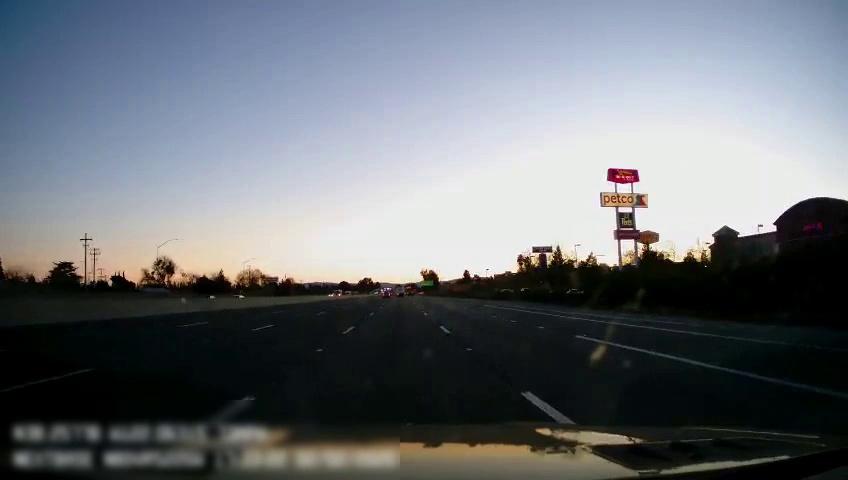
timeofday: Day
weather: Sunny
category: Drivable Space
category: Vehicles | Car
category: Vehicles | Car
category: Vehicles | SUV
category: Vehicles | Car
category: Vehicles | SUV
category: Lanes | Current Lane
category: Lanes | Alternate Lane
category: Lanes | Alternate Lane
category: Lanes | Current Lane
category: Lanes | Alternate Lane
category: Lanes | Alternate Lane
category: Lanes | Alternate Lane
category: Traffic | Signs